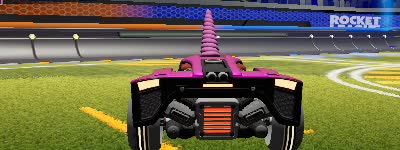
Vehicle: breakout